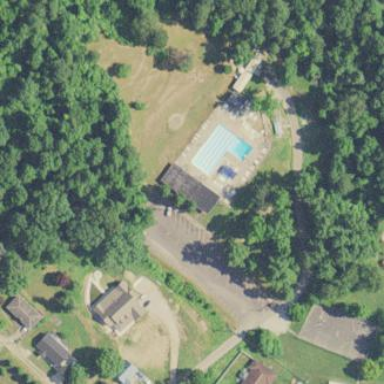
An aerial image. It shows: Sports centre focused on swimming activities.